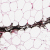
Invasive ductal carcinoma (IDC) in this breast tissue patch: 0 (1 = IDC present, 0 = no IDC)